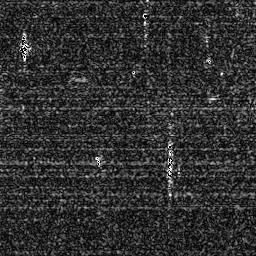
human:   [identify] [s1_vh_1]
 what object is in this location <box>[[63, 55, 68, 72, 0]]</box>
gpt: <ref>1 medium ship at the center</ref>